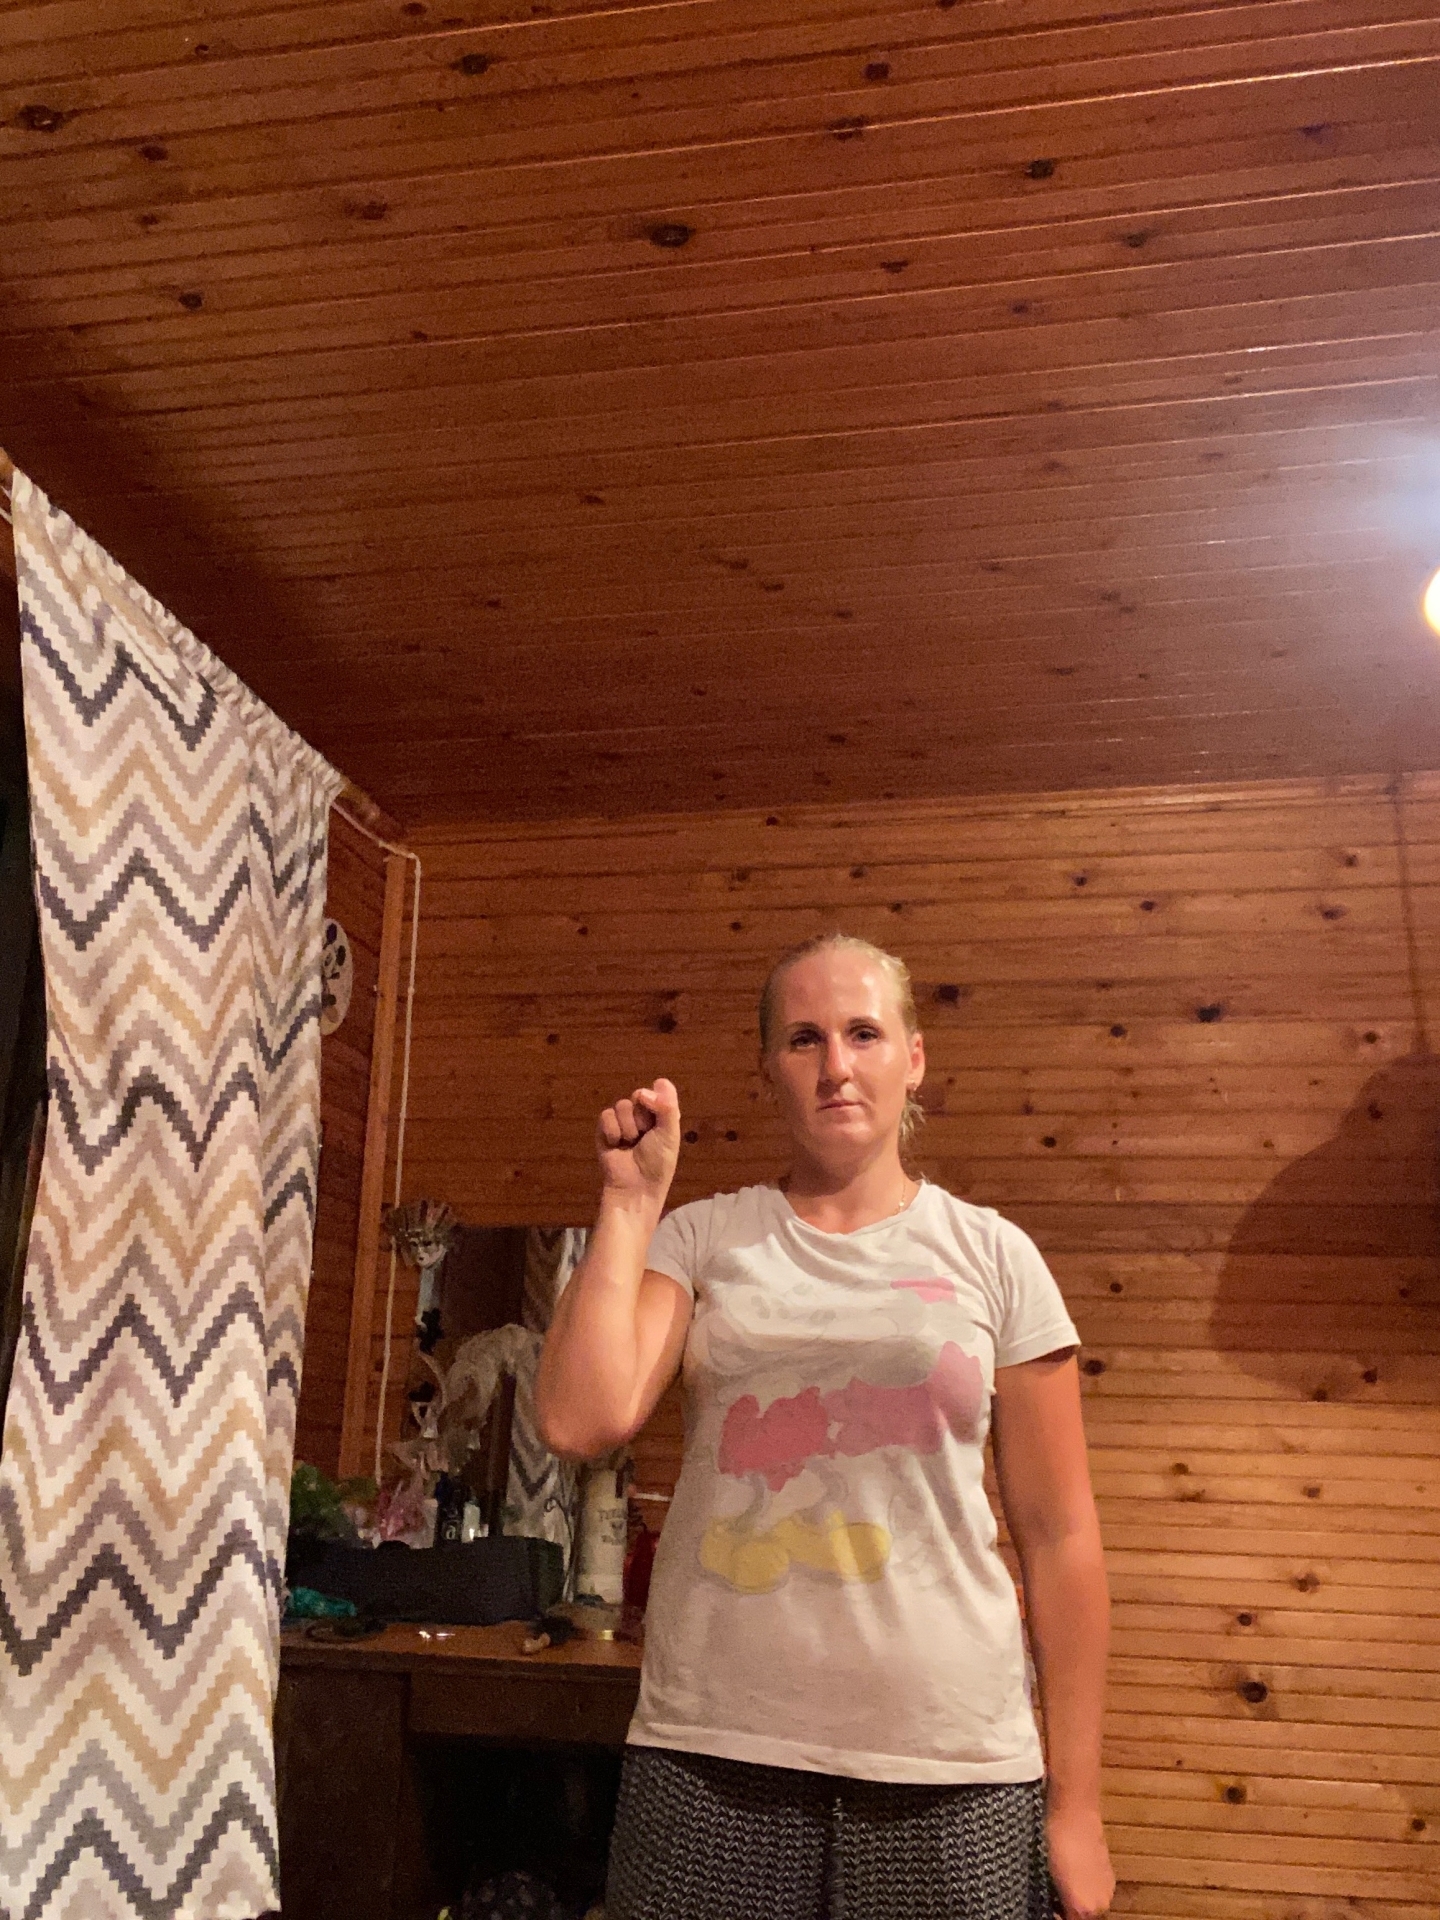
Label: noise